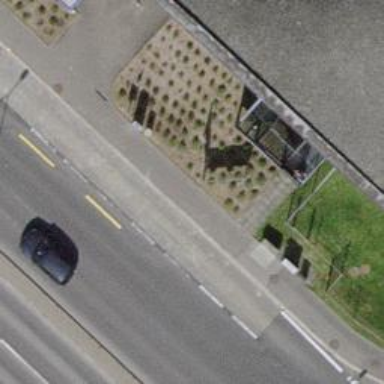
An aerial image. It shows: Bus stop with platform for public transport.